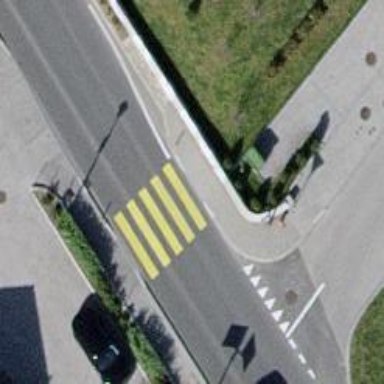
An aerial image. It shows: Uncontrolled zebra crossing on the road.